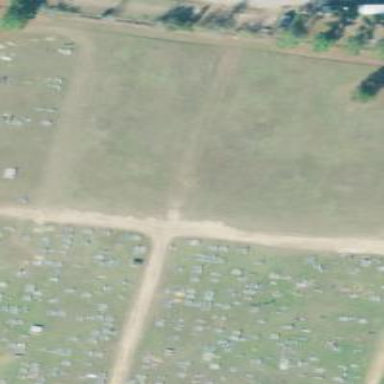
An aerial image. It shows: Cemetery.